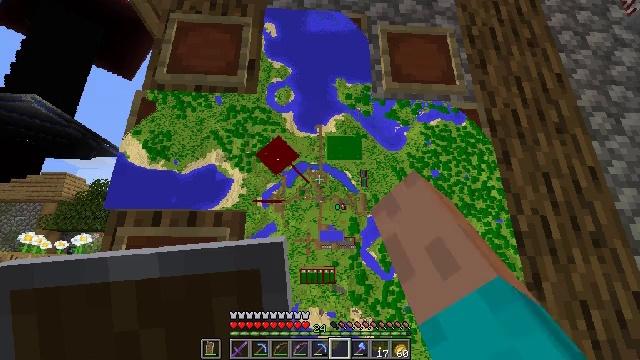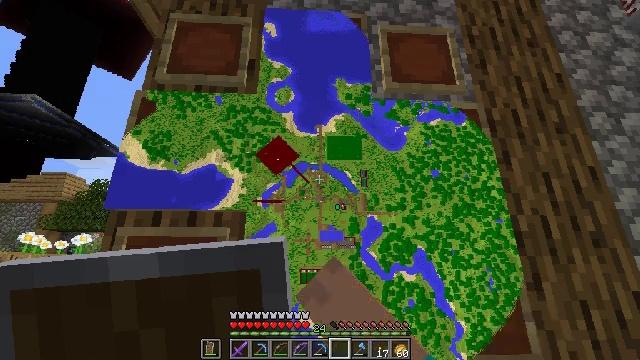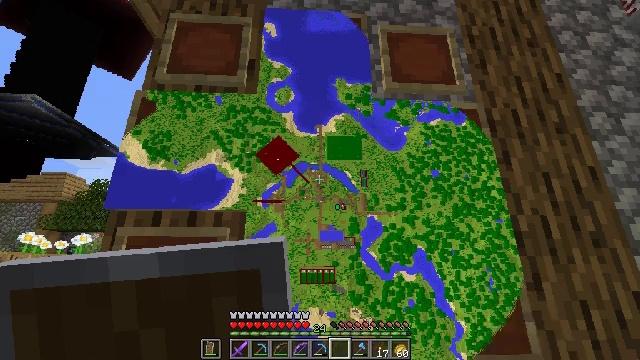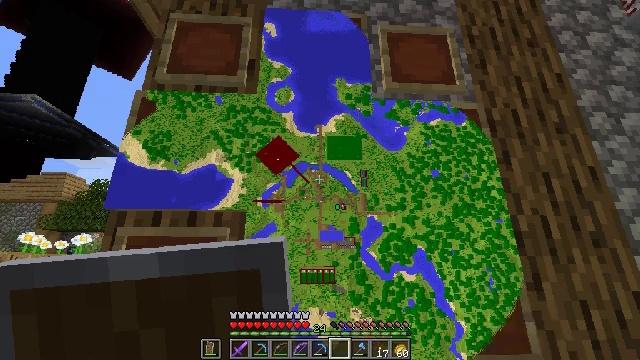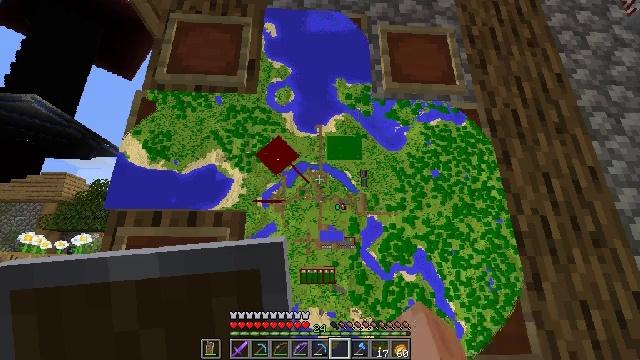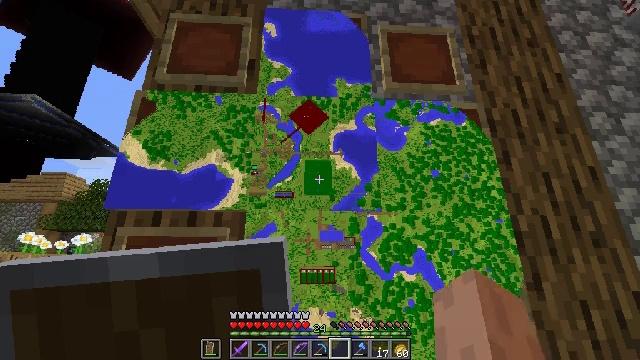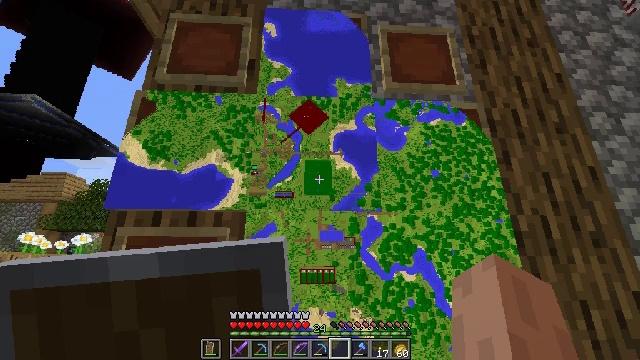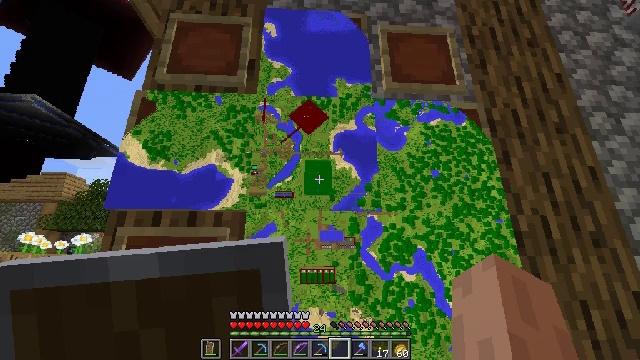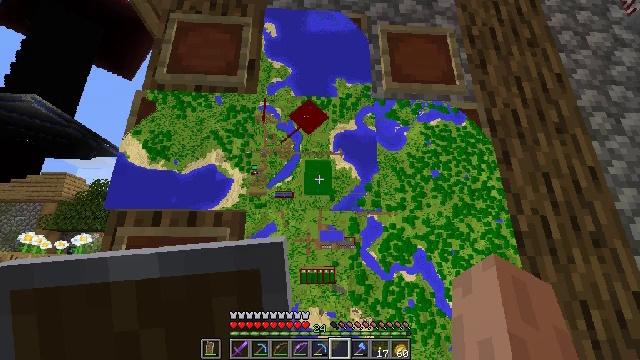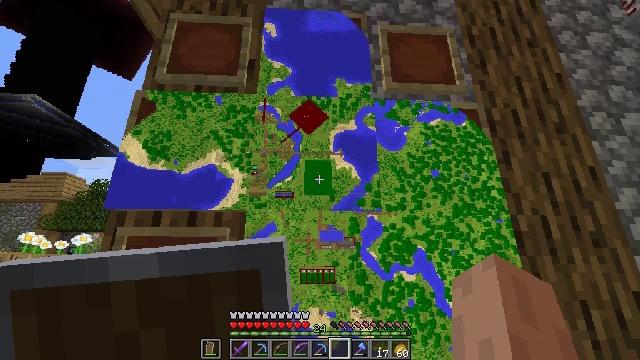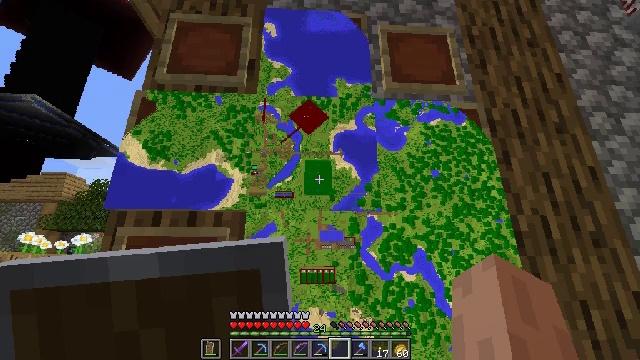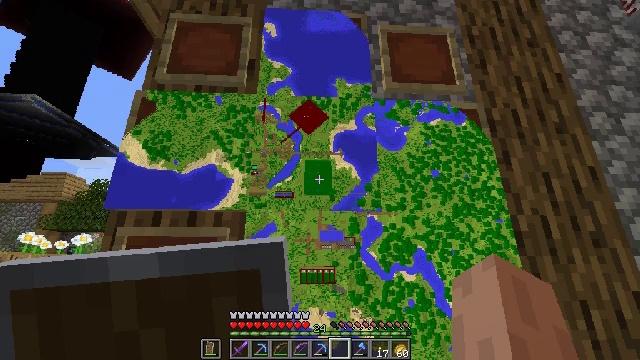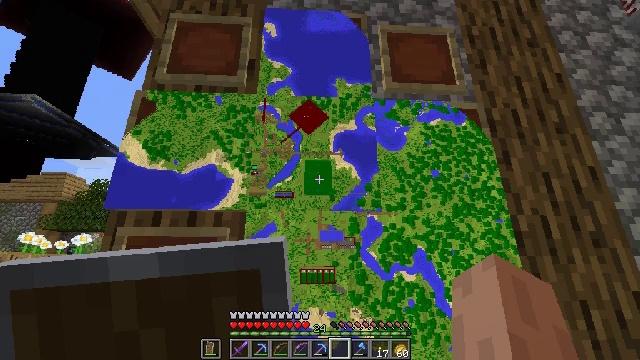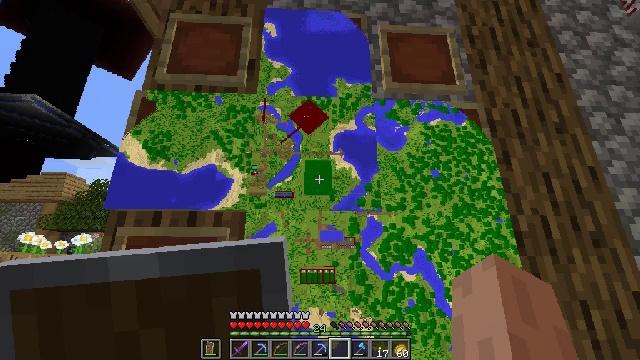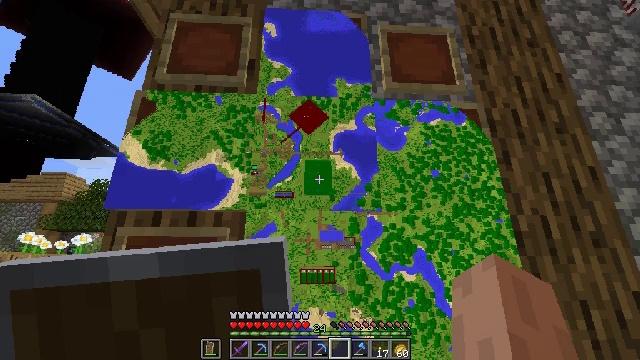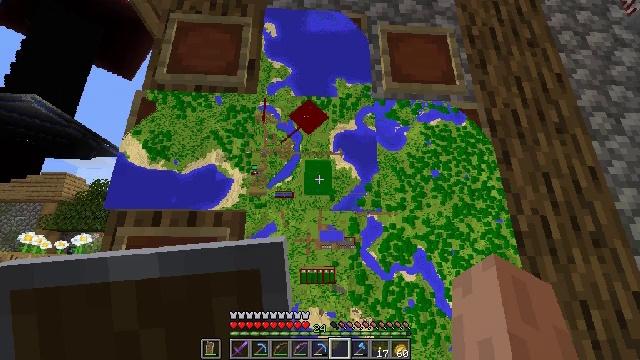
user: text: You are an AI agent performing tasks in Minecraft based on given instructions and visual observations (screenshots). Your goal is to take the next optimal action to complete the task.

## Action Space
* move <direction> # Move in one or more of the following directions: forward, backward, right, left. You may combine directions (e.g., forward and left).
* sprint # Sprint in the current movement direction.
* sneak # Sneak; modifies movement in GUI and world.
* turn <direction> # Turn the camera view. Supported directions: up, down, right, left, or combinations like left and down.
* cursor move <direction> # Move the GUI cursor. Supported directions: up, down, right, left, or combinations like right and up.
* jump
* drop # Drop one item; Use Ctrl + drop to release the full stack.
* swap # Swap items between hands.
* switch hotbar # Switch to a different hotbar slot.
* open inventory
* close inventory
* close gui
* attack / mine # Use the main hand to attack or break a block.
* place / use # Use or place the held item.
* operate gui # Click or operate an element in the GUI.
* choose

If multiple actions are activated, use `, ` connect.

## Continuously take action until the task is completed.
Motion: motion action
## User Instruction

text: Make a compass on the crafting table using the correct recipe.
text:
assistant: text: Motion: use / place
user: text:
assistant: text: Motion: no_op
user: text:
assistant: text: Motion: no_op
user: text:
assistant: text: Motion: no_op
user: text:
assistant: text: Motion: no_op
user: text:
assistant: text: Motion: no_op
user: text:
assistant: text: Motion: no_op
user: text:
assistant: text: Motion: no_op
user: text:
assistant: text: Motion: no_op
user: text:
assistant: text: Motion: no_op
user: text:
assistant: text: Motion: no_op
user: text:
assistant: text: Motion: no_op
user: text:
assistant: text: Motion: no_op
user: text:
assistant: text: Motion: no_op
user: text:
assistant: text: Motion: no_op
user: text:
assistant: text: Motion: no_op
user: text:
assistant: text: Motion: no_op
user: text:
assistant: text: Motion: no_op
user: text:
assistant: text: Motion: no_op
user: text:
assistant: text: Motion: no_op
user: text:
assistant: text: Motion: no_op
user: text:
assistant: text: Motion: no_op
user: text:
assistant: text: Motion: no_op
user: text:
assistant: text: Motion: no_op
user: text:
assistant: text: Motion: use / place
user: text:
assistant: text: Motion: use / place
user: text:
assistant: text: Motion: use / place
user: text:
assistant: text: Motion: use / place
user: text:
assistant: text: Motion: no_op
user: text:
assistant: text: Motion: no_op